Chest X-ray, AP view. Patient: 44 years old, sex M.
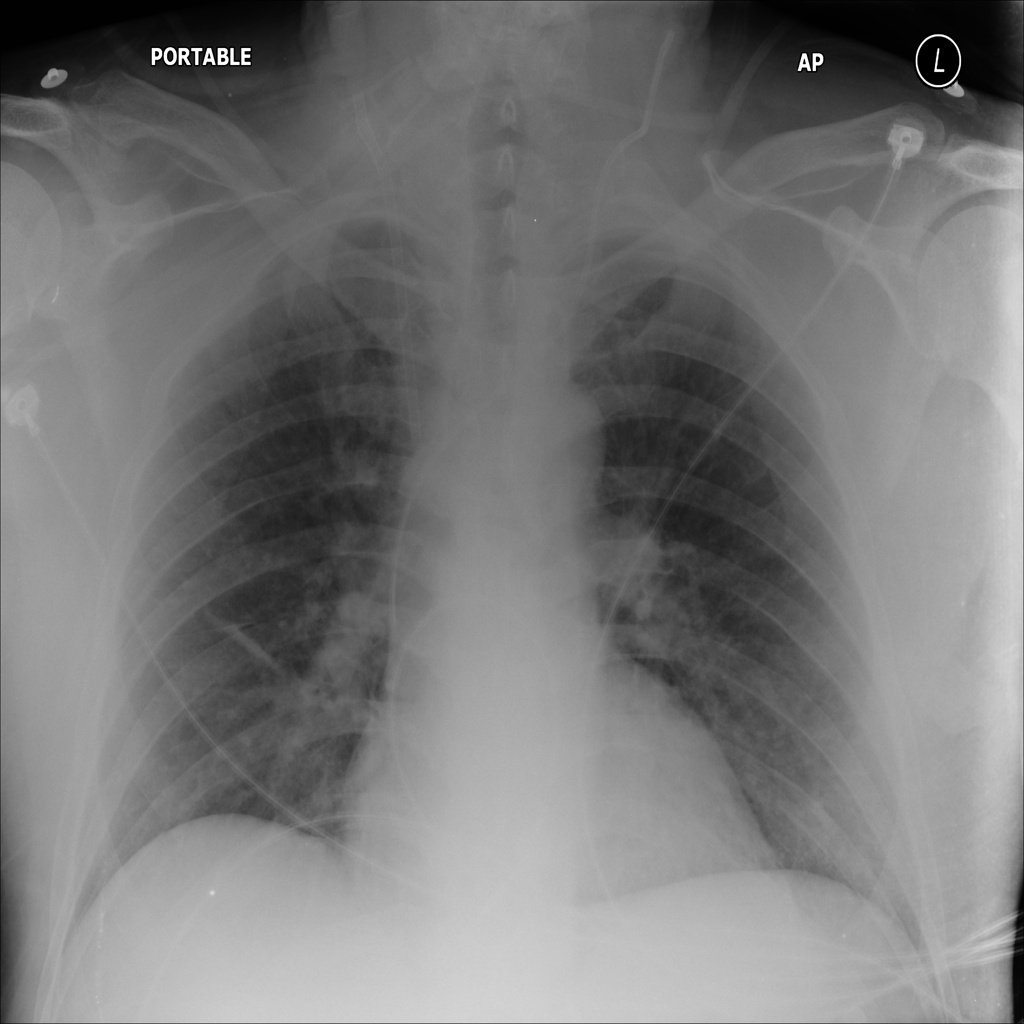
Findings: Edema